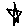
Label: star